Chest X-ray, PA view. Patient: 23 years old, sex F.
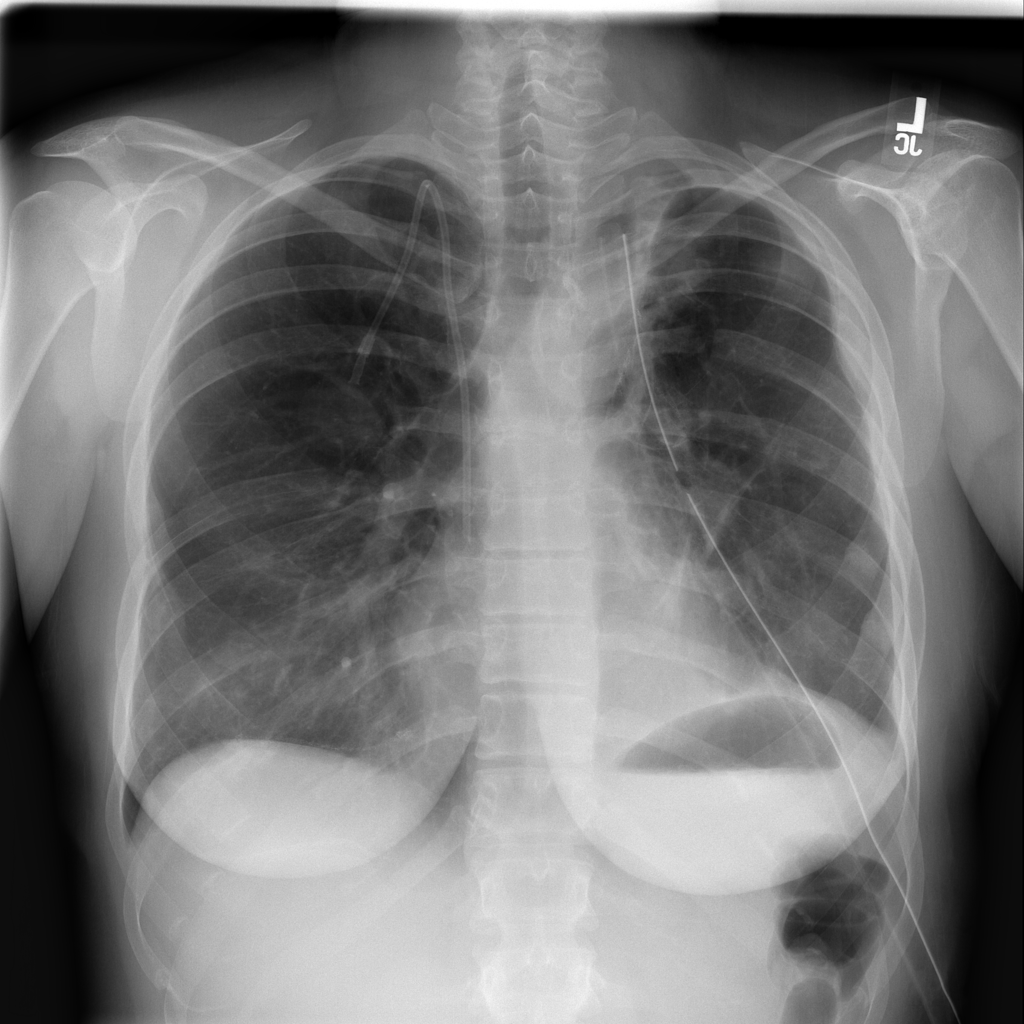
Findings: No Finding